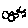
Label: bird